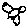
Label: bird